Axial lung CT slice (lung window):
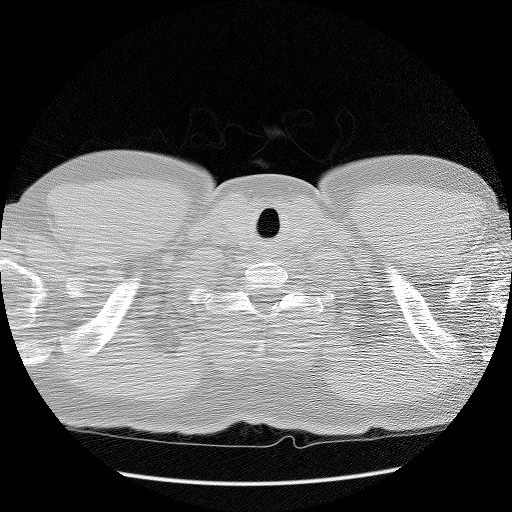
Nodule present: no